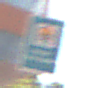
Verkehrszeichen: Wasserschutzgebiet
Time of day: MorningAfternoon
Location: Outdoor (Suburban)
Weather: PartlyCloudy
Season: NotSpecified
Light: Natural